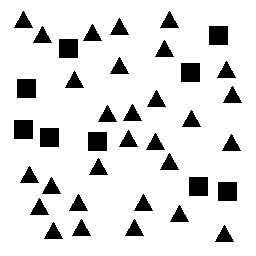
Squares: 9
Triangles: 29
Stars: 0
Total shapes: 38